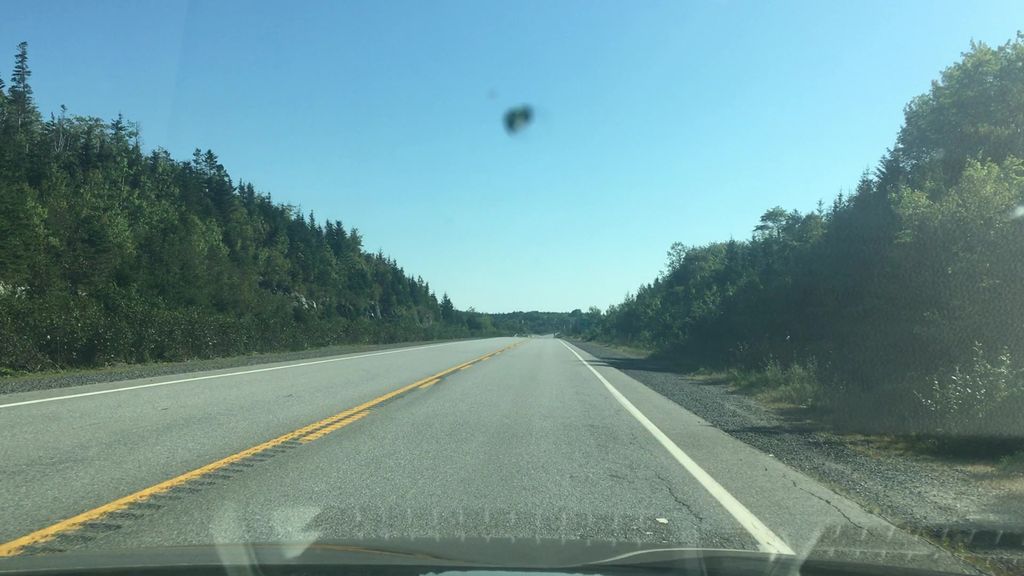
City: halifax